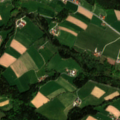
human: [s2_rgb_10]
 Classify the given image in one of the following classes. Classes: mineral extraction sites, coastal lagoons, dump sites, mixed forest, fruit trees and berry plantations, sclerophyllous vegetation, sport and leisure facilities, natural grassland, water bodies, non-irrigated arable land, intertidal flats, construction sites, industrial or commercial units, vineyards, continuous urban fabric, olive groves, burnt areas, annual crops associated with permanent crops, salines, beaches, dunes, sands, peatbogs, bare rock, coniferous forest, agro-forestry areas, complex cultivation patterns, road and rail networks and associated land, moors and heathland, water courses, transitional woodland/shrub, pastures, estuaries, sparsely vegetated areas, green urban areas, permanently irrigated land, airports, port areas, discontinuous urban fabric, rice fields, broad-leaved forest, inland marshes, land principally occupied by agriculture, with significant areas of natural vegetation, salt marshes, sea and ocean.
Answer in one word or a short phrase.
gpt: discontinuous urban fabric, complex cultivation patterns, land principally occupied by agriculture, with significant areas of natural vegetation, mixed forest